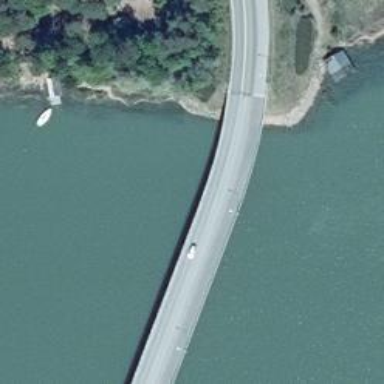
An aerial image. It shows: Tertiary road on asphalt surface crossing over bridge.